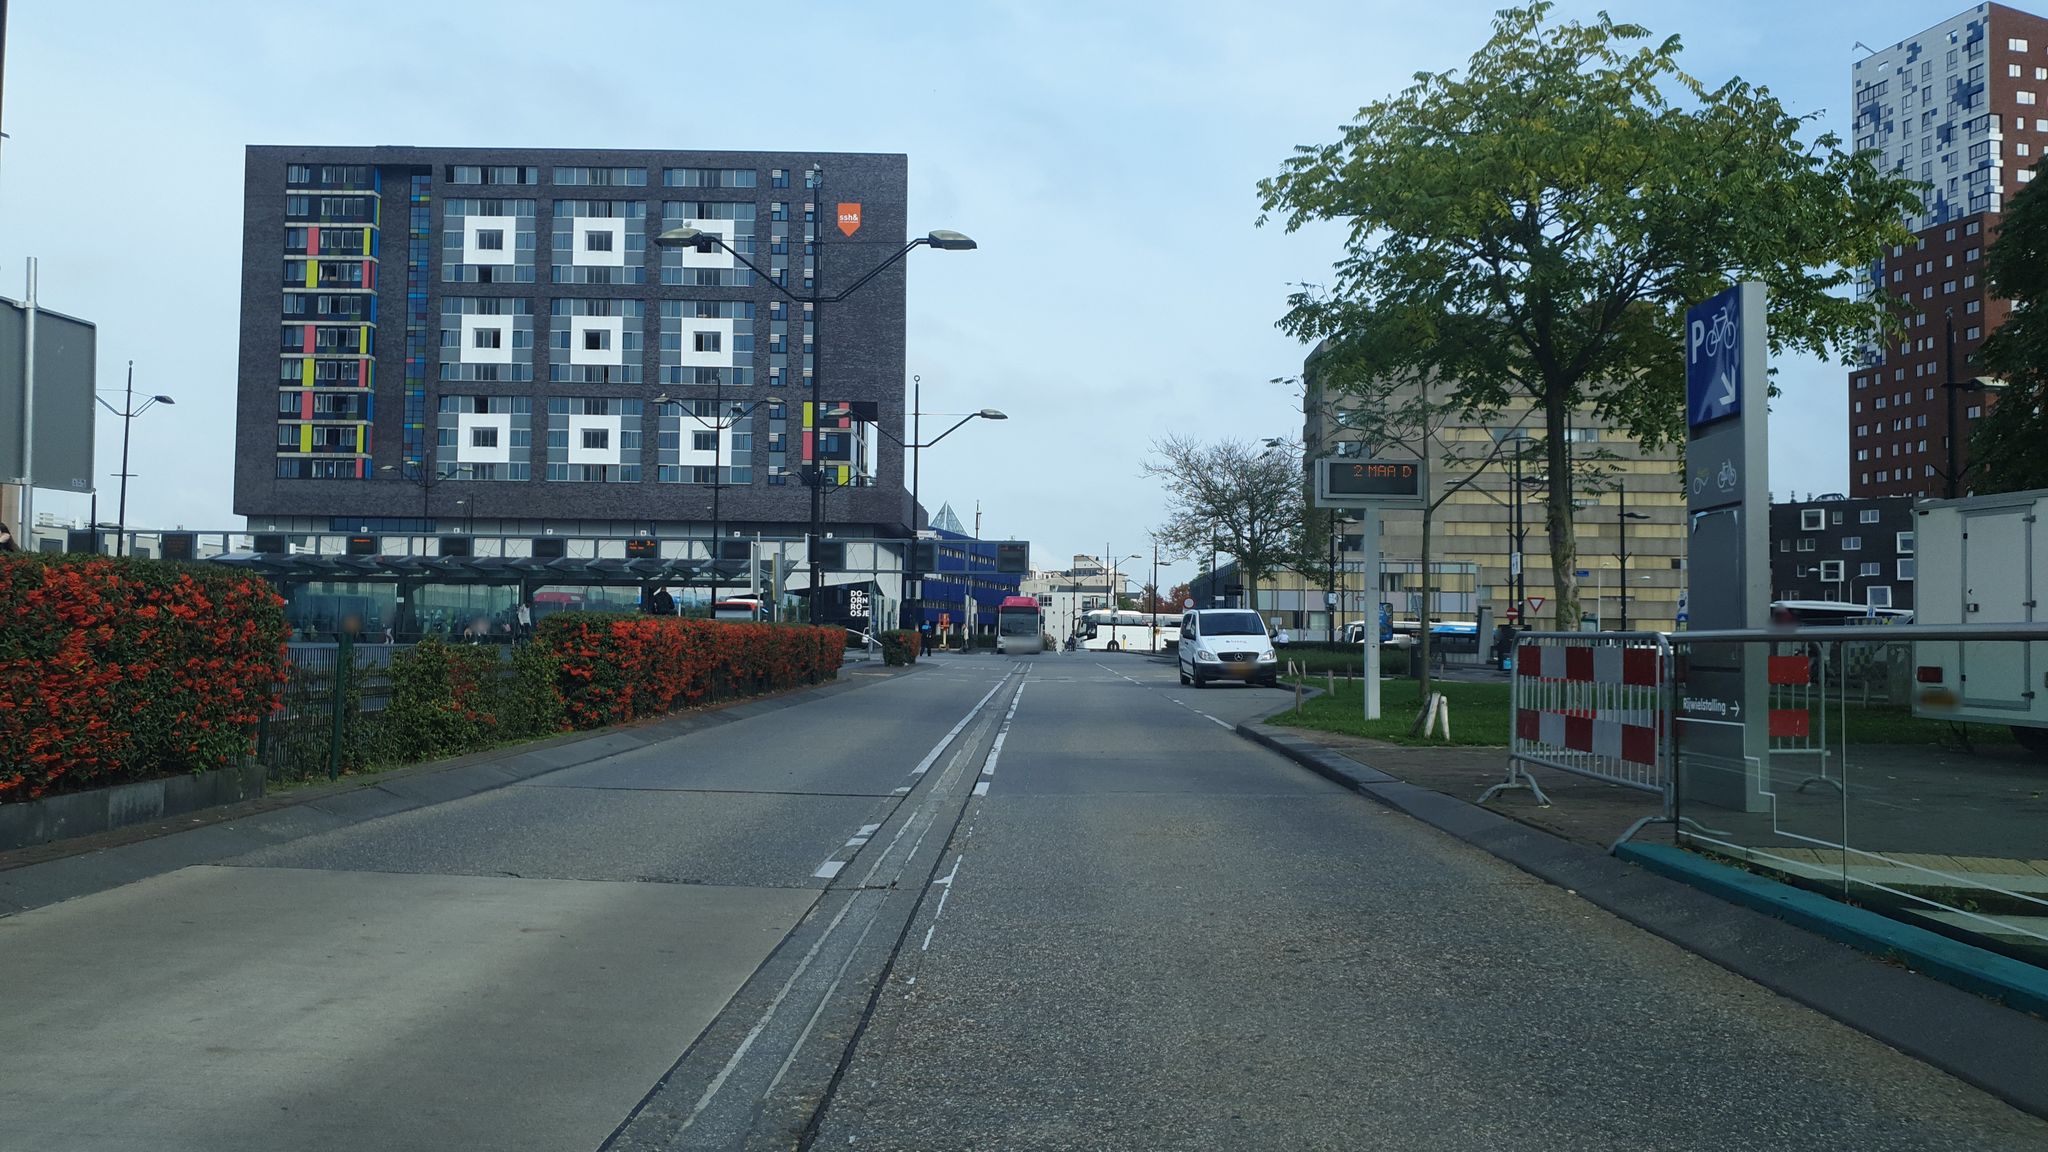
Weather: clear
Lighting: day
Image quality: good
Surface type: driving surface
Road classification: cycleway, footway, steps
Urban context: urban centre
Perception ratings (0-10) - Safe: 4.53, Lively: 5.87, Beautiful: 8.92, Boring: 5.67, Depressing: 7.01, Wealthy: 6.52